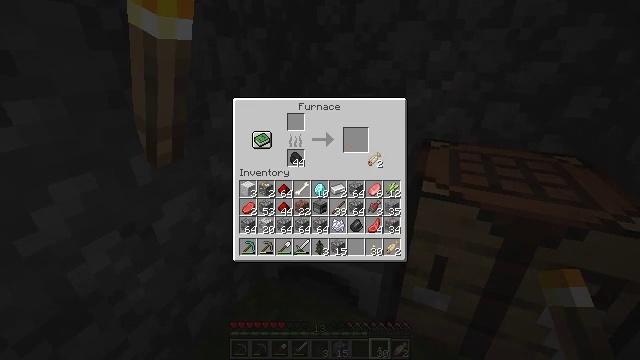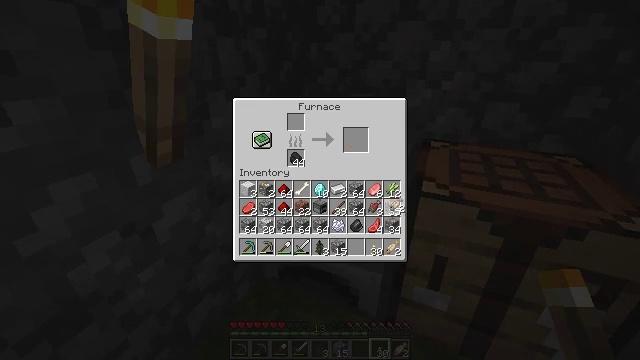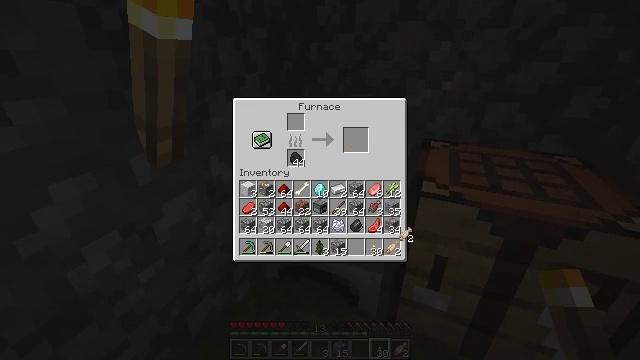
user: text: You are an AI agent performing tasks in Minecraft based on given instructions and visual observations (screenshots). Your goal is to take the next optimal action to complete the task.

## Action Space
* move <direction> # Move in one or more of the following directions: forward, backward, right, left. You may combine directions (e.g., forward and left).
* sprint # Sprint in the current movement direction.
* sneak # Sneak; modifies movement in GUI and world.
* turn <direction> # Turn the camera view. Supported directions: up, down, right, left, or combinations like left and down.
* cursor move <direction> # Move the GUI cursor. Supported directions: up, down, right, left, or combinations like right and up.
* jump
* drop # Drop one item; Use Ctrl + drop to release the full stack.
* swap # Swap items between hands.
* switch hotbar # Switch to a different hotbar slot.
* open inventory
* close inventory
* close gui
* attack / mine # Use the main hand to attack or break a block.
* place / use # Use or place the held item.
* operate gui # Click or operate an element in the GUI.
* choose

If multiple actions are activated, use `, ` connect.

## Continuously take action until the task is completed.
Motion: motion action
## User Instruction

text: Craft a cooked cod in the furnace.
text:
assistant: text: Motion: cursor move right and down
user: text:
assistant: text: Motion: cursor move right and down
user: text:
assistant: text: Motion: no_op